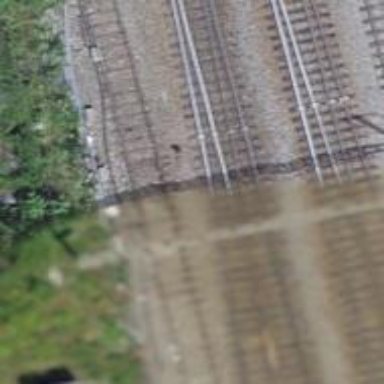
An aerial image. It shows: Railway siding with one electrified track and contact line.